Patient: sex M, age 71
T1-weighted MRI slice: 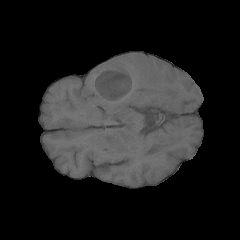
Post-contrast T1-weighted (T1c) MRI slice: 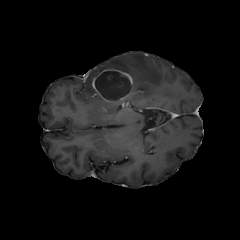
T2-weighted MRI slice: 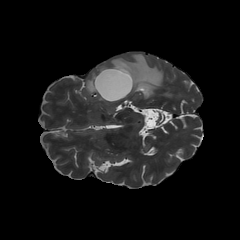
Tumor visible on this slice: yes
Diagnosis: Glioblastoma, IDH-wildtype
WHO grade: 4